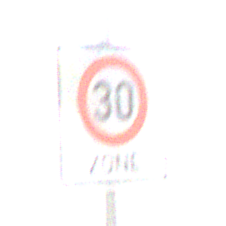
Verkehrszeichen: BeginnZone30
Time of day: MorningAfternoon
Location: Outdoor (Suburban)
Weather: PartlyCloudy
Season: NotSpecified
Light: Natural